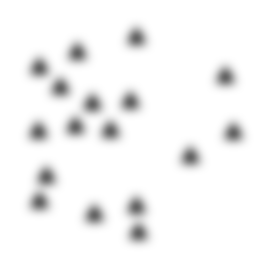
Squares: 0
Triangles: 17
Stars: 0
Total shapes: 17